Question: I have a client which connects to a Web service to get some information. I have a requirement where I have to send the same information to multiple services using different ports. To solve this without modifying the client code I found MULE ESB, which is supposed to do exactly what I need.
I've found a guide where I could connect one client to one service using MULE ESB and one port, but I cant find a way to chain the services so they all listen to one port but have different themselves.
This is how it's supposed to look like:

UPDATE :
here is my current Mule Applications config :
'''
<mule xmlns="http://www.mulesoft.org/schema/mule/core" xmlns:http="http://www.mulesoft.org/schema/mule/http" xmlns:doc="http://www.mulesoft.org/schema/mule/documentation" xmlns:spring="http://www.springframework.org/schema/beans" xmlns:xsi="http://www.w3.org/2001/XMLSchema-instance" version="CE-3.2.1" xsi:schemaLocation="
http://www.mulesoft.org/schema/mule/http http://www.mulesoft.org/schema/mule/http/current/mule-http.xsd
http://www.springframework.org/schema/beans http://www.springframework.org/schema/beans/spring-beans-3.0.xsd
http://www.mulesoft.org/schema/mule/core http://www.mulesoft.org/schema/mule/core/current/mule.xsd ">
<flow name="flows1Flow1" doc:name="flows1Flow1">
<http:inbound-endpoint exchange-pattern="request-response" address="http://localhost:4433/miniwebservice" mimeType="text/xml" doc:name="HTTP"/>
<http:outbound-endpoint exchange-pattern="request-response" address="http://localhost:4434/miniwebservice?wsdl" mimeType="text/xml" doc:name="HTTP"/>
</flow>
</mule>
'''
Here is the WebService :
Client :
'''
package miniwebservice;
import java.net.URL;
import javax.xml.namespace.QName;
import javax.xml.ws.Service;
public class TestWsClient
{
public static void main( final String[] args ) throws Throwable
{
String url = ( args.length > 0 ) ? args[0] : "http://localhost:4434/miniwebservice";
Service service = Service.create(
new URL( url + "?wsdl" ),
new QName( "http://miniwebservice/", "HalloWeltImplService" ) );
HalloWelt halloWelt = service.getPort( HalloWelt.class );
System.out.println( "
" + halloWelt.hallo( args.length > 1 ? args[1] : "" ) );
}
}
'''
Server :
'''
package miniwebservice;
import javax.xml.ws.Endpoint;
public class TestWsServer
{
public static void main( final String[] args )
{
String url = ( args.length > 0 ) ? args[0] : "http://localhost:4434/miniwebservice";
Endpoint.publish( url, new HalloWeltImpl() );
}
}
'''
InterfaceImpl :
'''
package miniwebservice;
import javax.jws.WebService;
@WebService( endpointInterface="miniwebservice.HalloWelt" )
public class HalloWeltImpl implements HalloWelt
{
public String hallo( String wer )
{
return "Hallo " + wer;
}
}
'''
interface :
'''
package miniwebservice;
import javax.jws.*;
@WebService
public interface HalloWelt
{
public String hallo( @WebParam( name = "wer" ) String wer );
}
'''
If I start the Server and the Mule aplication and try to reach <URL> :
Couldn't create SOAP message due to exception: XML reader error: javax.xml.stream.XMLStreamException: ParseError at [row,col]:[1,1]
Message: Content is not allowed in prolog.
I just started to work with Mule so I thouth that this would be enouth to get redirect mule to the Service to get the wsdl but its seems like its a bit complicatet.
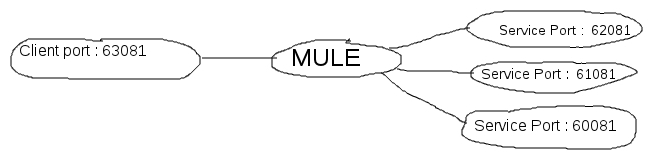
Answer: Disclaimers:
- - <URL>
Since you want to forward HTTP GET requests to the ?wsdl processor and HTTP POST SOAP request to the web service, you need to handle the target HTTP method and request URI propagation yourself:
'''
<flow name="flows1Flow1">
<http:inbound-endpoint exchange-pattern="request-response"
address="http://localhost:4433/miniwebservice" />
<message-properties-transformer scope="outbound">
<add-message-property key="http.method" value="#[header:INBOUND:http.method]" />
</message-properties-transformer>
<logger level="INFO" category="ddo" />
<http:outbound-endpoint exchange-pattern="request-response"
address="http://localhost:4434#[header:INBOUND:http.request]" />
</flow>
'''